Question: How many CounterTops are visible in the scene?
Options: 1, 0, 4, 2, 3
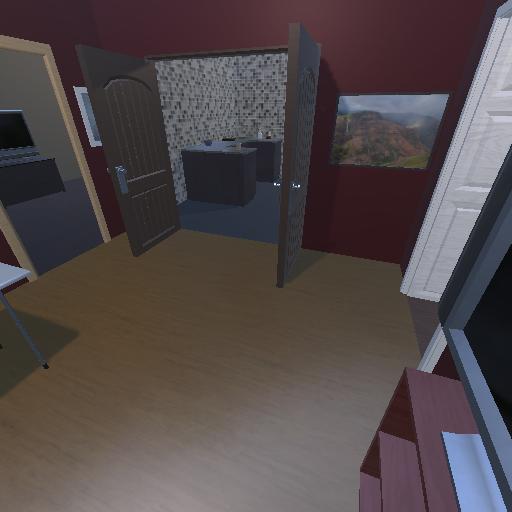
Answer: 1